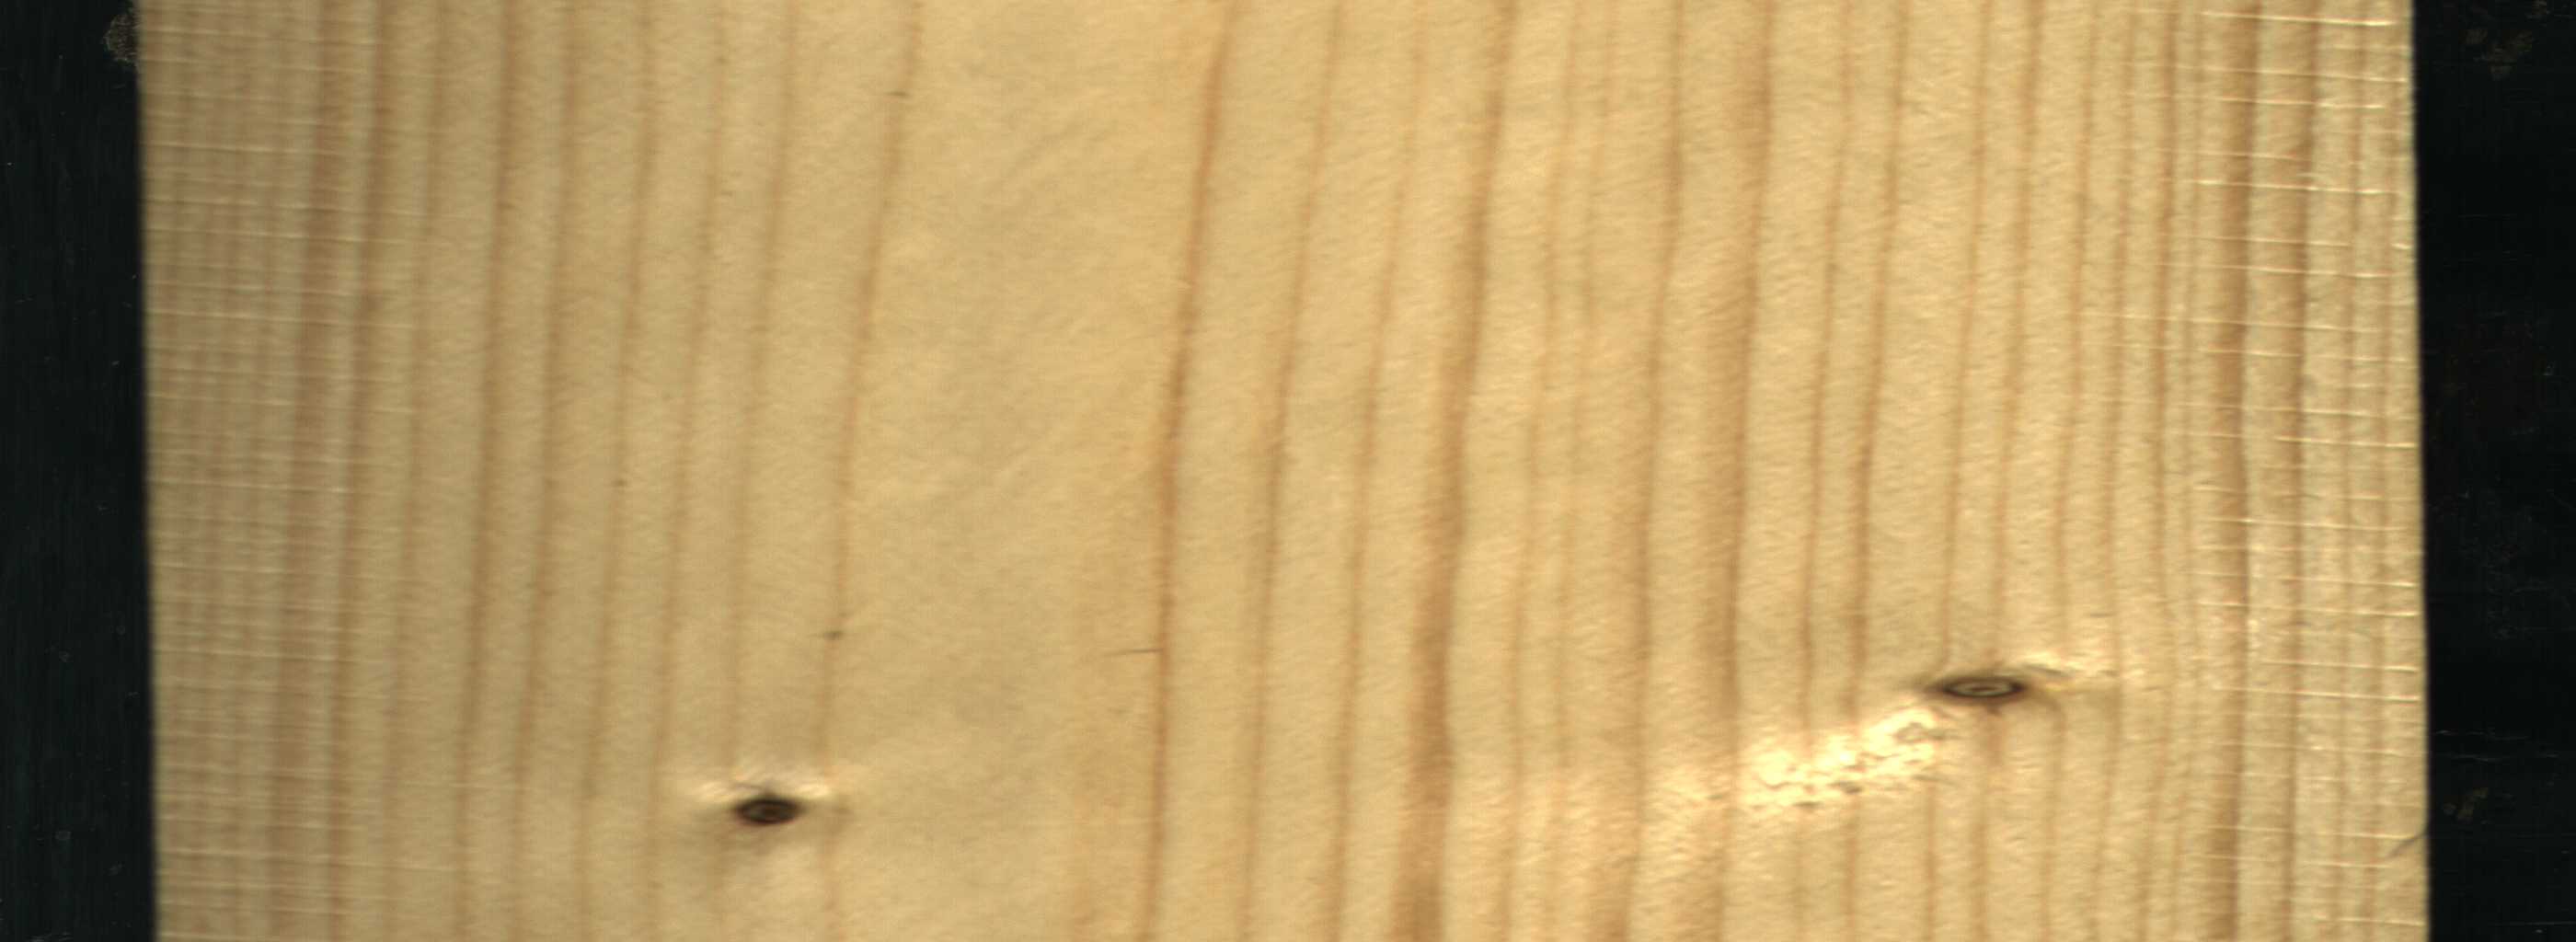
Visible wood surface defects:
Dead_Knot
Dead_Knot